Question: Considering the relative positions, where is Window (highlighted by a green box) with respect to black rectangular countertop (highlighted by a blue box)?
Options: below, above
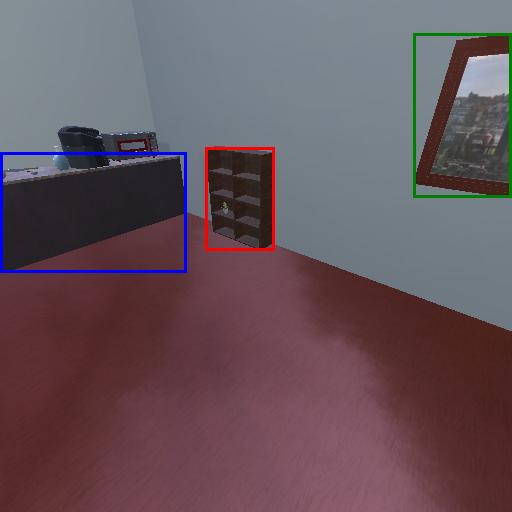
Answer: below